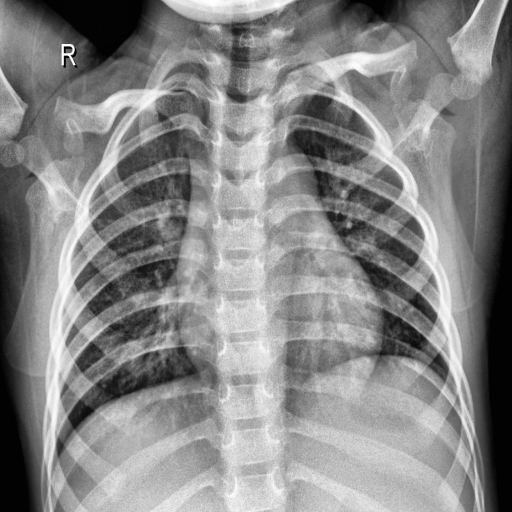
Finding: NORMAL